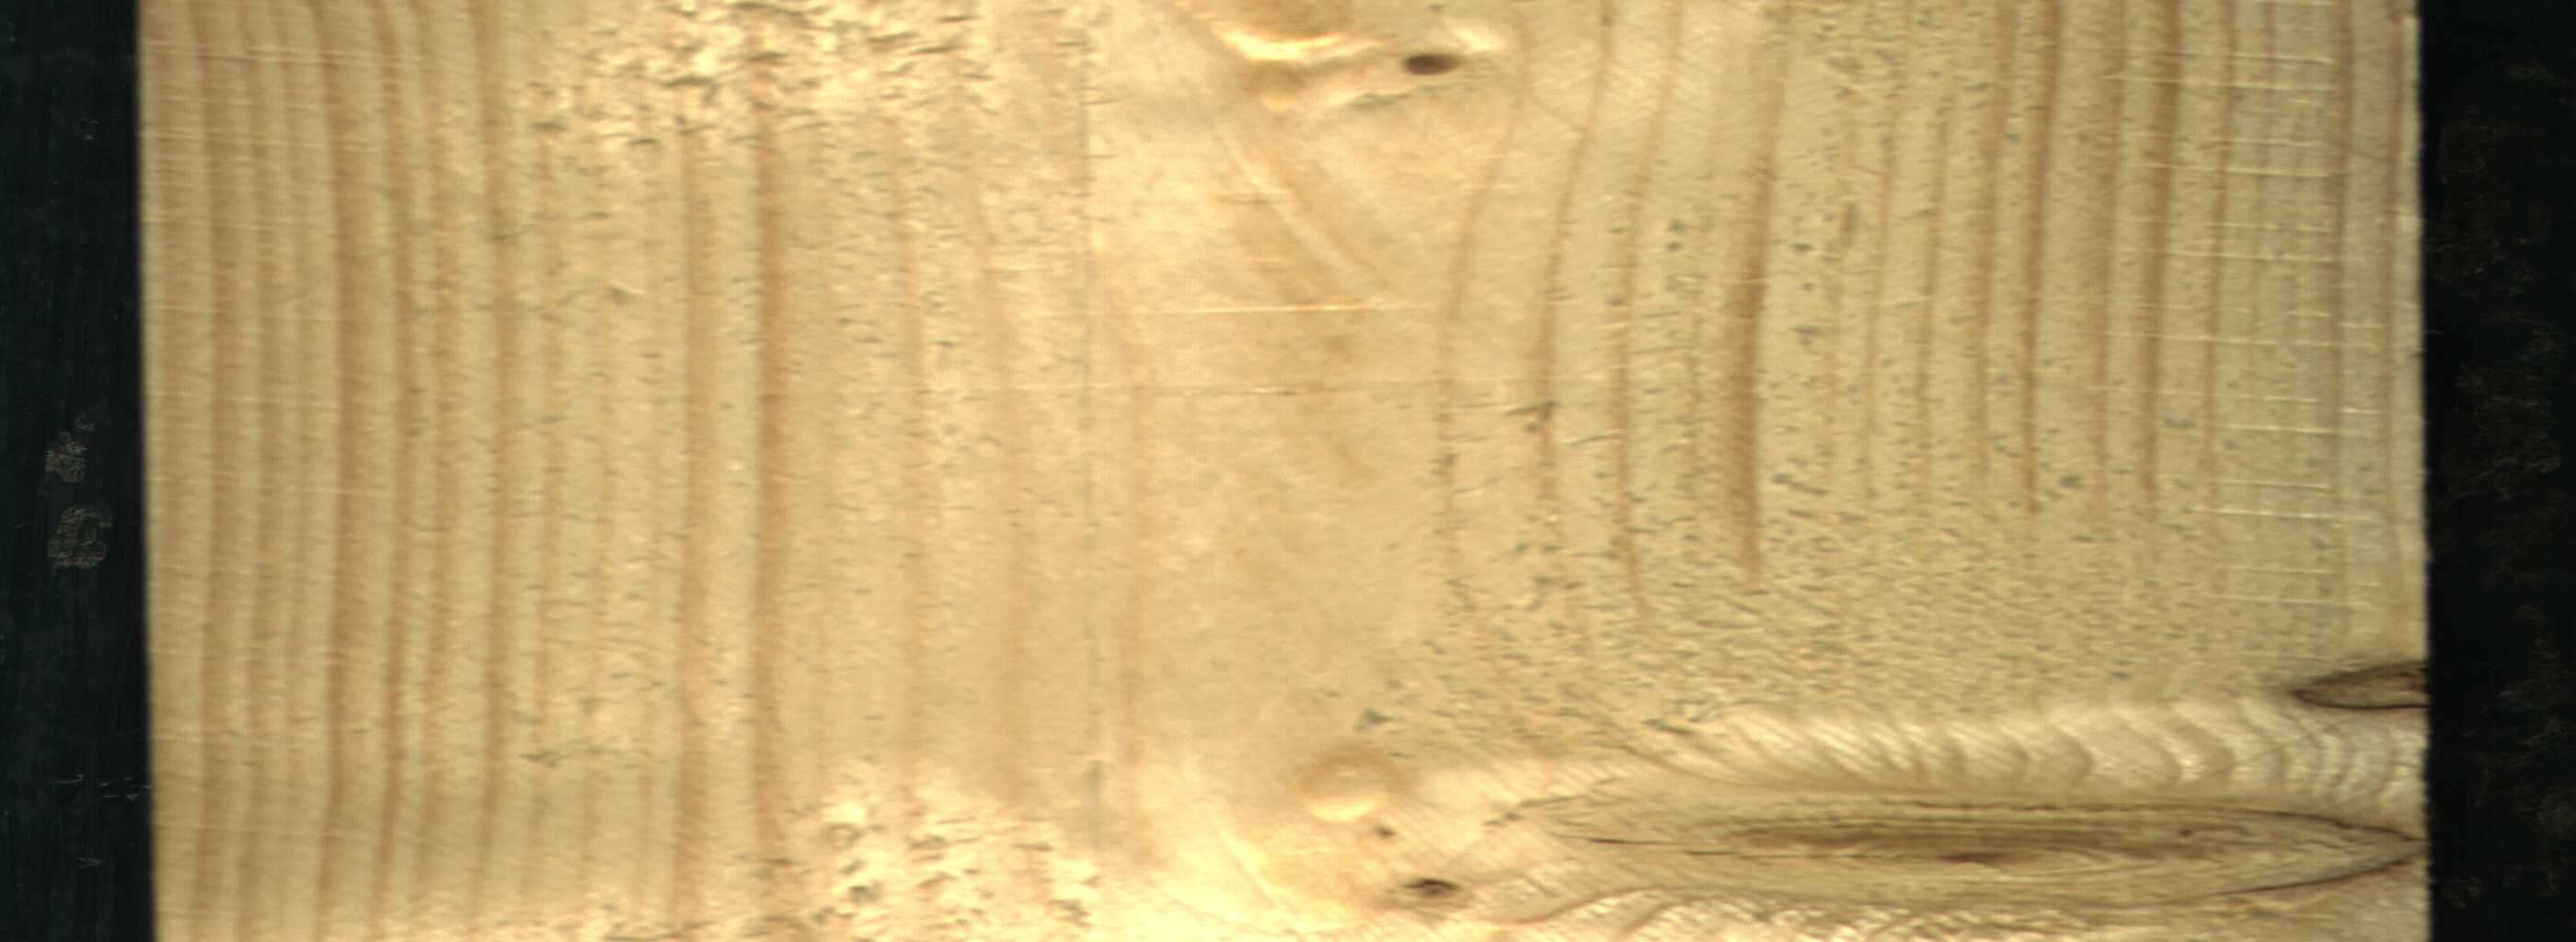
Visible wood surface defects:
Dead_Knot
Live_Knot
Live_Knot
Live_Knot